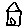
Label: house